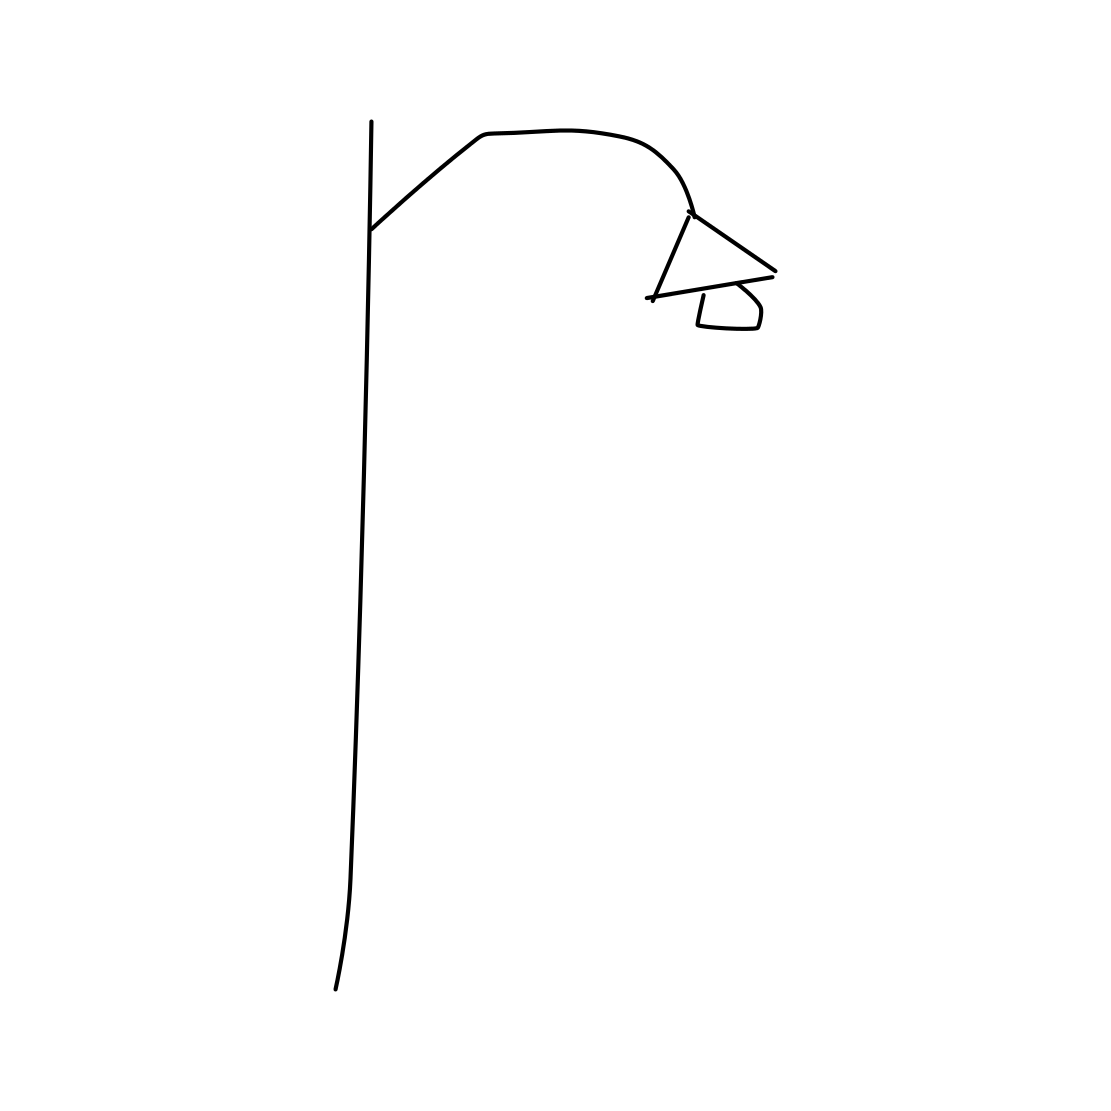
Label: streetlight